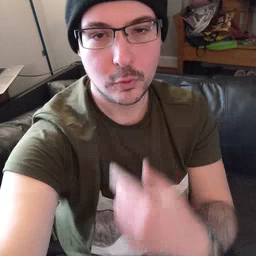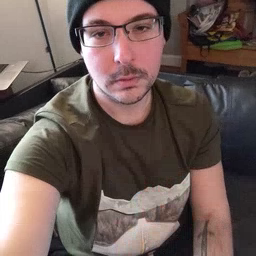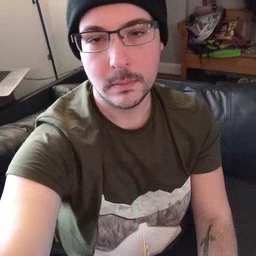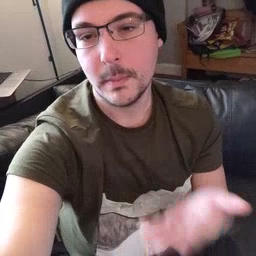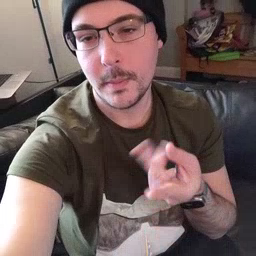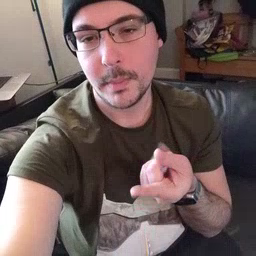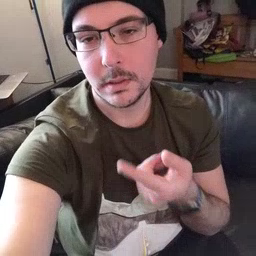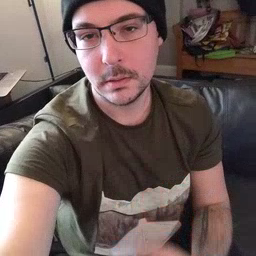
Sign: puppy